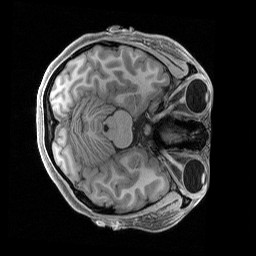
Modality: T1w
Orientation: axial
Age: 27
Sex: female
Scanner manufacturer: siemens
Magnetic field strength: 3 T
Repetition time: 2.4 s
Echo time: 0.00256 s